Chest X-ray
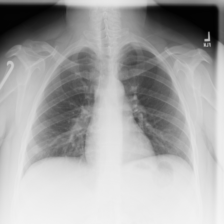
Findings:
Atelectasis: negative
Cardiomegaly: negative
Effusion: negative
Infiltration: negative
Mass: negative
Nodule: negative
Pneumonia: negative
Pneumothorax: negative
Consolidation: negative
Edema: negative
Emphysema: negative
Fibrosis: negative
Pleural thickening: negative
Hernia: negative